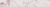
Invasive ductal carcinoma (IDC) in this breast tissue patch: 0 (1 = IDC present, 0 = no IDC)